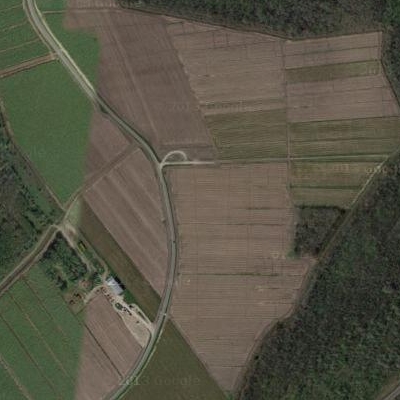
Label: Field